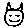
Label: cat